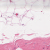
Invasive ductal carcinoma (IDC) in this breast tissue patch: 0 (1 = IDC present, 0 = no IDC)